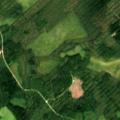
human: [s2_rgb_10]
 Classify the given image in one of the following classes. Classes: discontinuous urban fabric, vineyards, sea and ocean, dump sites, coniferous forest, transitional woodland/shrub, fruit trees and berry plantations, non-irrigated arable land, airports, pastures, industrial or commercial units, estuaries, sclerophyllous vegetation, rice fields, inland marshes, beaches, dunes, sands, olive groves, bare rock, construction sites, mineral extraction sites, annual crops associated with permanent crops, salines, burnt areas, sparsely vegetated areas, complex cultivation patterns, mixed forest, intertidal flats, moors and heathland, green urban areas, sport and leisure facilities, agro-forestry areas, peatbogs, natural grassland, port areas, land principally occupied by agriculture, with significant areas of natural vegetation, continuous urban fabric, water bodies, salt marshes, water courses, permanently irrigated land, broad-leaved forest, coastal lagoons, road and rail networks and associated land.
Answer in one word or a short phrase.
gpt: coniferous forest, mixed forest, transitional woodland/shrub